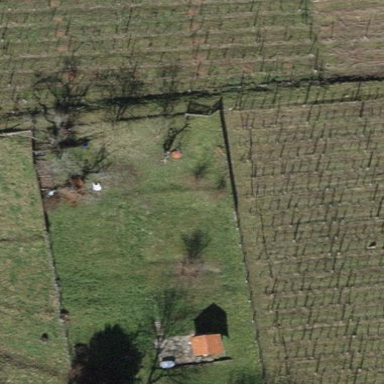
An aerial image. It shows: Vineyard growing grapes.